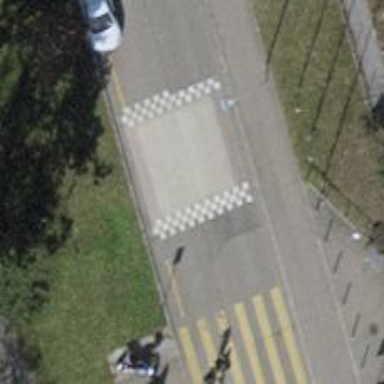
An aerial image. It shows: Traffic calming cushion.